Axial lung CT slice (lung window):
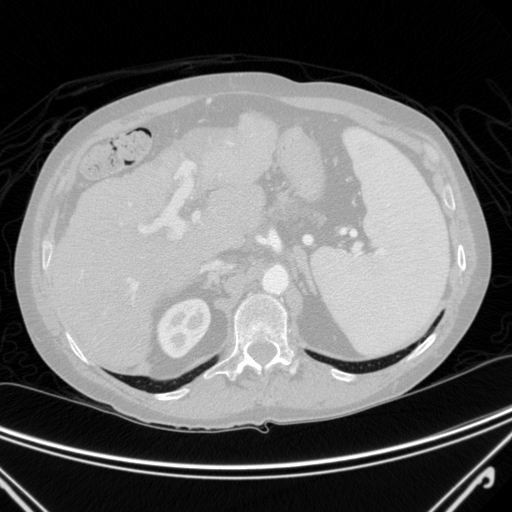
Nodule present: no